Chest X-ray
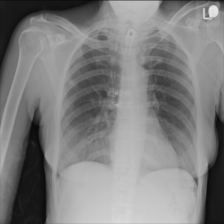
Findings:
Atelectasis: negative
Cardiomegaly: negative
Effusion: negative
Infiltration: negative
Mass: negative
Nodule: negative
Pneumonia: negative
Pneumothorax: negative
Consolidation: negative
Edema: negative
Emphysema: negative
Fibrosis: negative
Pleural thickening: negative
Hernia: negative